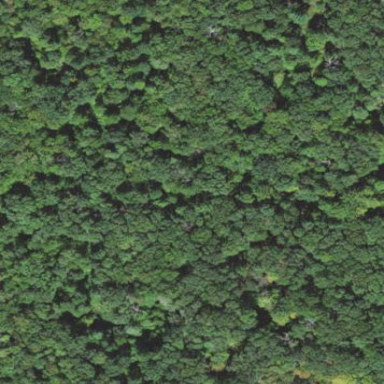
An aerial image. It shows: Mixed woodland area with various types of leaves.